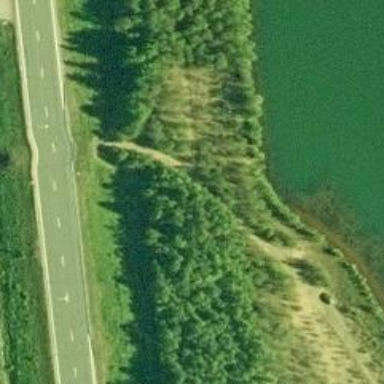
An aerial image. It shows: Path.